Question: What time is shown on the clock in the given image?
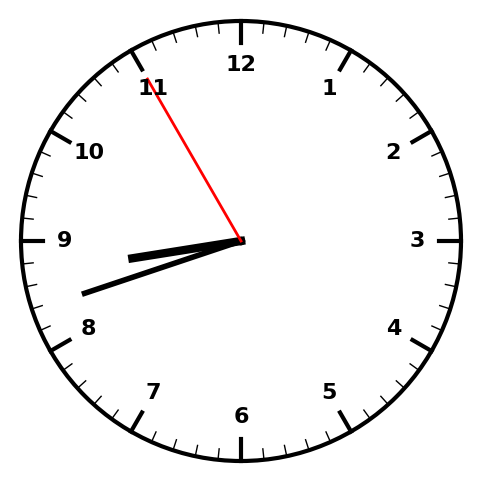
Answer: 08:41:55